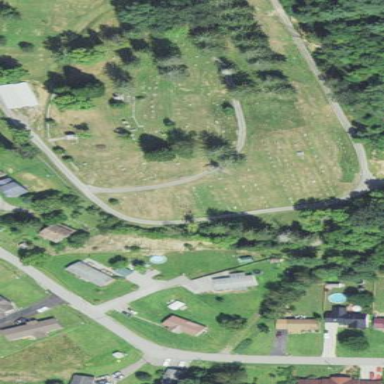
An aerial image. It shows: Cemetery.